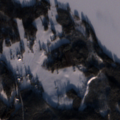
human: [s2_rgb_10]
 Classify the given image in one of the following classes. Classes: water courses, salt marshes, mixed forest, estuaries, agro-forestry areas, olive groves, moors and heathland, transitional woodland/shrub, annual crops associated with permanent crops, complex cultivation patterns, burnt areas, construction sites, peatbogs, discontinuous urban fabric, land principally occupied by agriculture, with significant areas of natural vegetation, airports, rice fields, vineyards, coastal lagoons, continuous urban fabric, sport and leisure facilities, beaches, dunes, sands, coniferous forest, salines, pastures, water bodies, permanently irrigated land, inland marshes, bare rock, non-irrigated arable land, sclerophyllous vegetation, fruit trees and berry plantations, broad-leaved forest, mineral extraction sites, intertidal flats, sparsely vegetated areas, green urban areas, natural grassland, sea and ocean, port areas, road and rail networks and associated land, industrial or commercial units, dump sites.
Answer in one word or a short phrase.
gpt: non-irrigated arable land, coniferous forest, mixed forest, water bodies